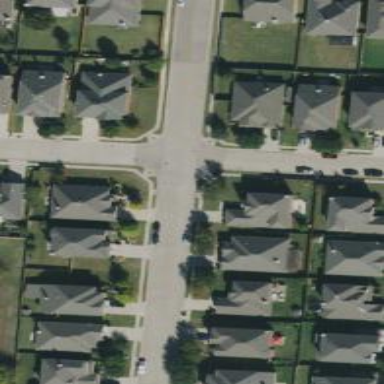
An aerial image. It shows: Residential road.